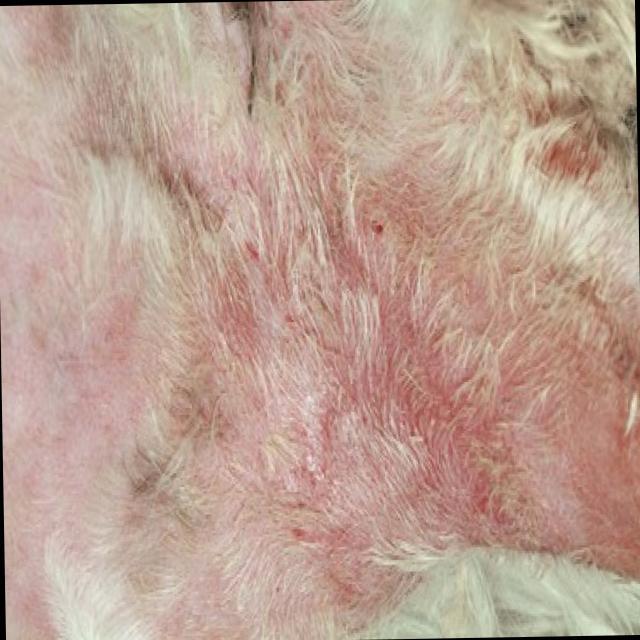
Canine fungal skin infection — characterized by alopecia, scaling, crusting, and circular lesions. Common agents include Malassezia and Candida species.